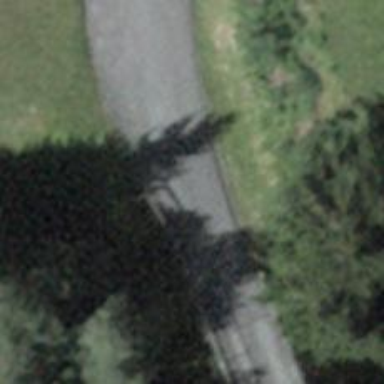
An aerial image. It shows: Service road with asphalt surface on bridge.